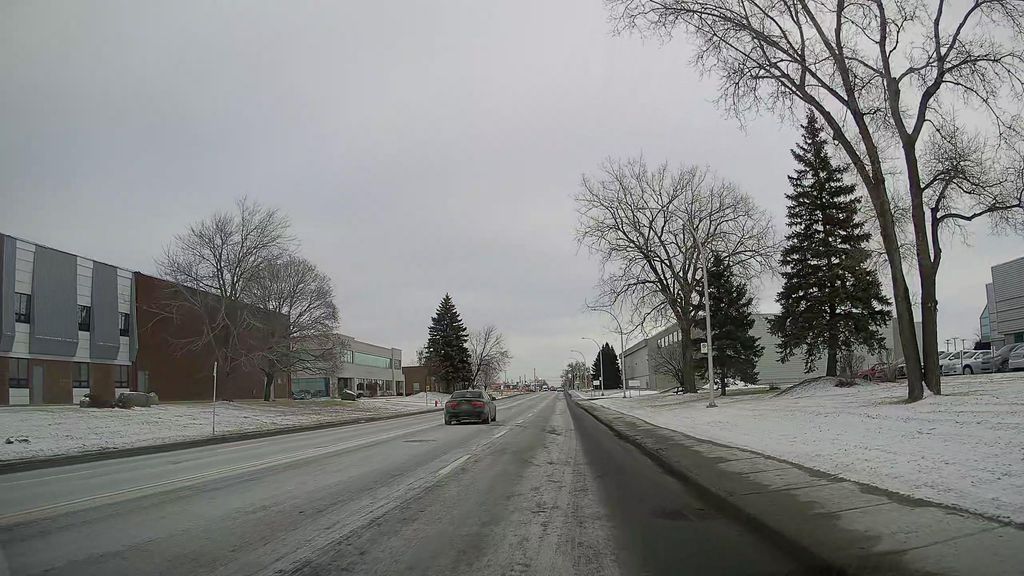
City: montreal